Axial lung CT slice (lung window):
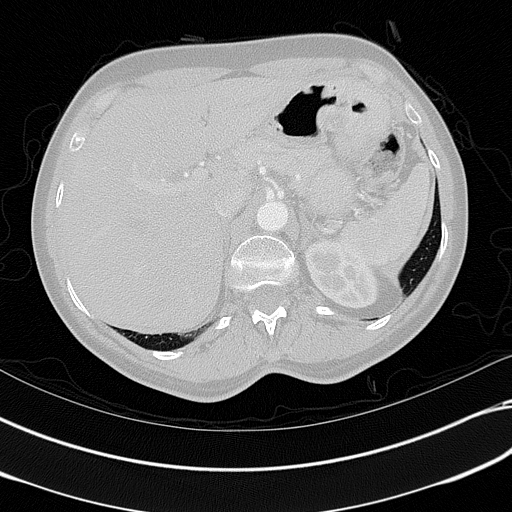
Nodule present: no